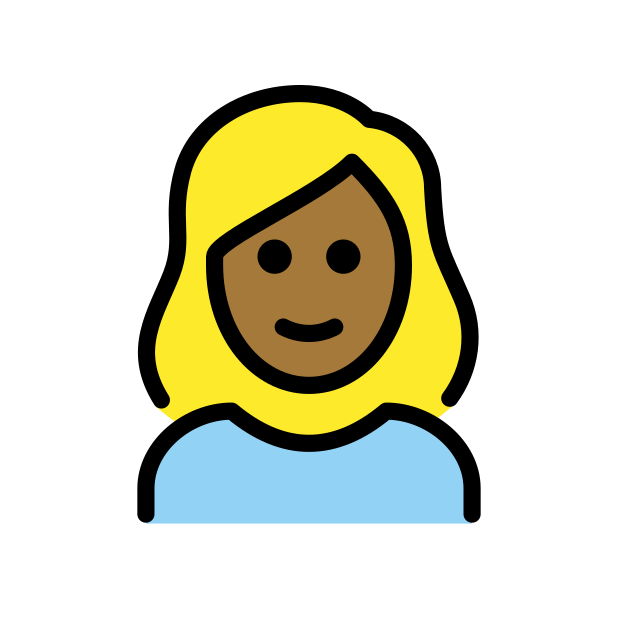
woman: medium-dark skin tone, blond hair